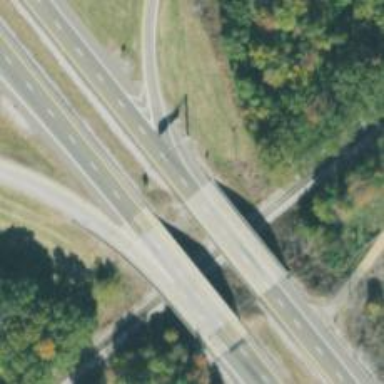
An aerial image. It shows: Bridge on trunk highway that is expressway with dual carriageway.